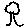
Label: tree